Interaction volume radius: 5 \u00c5
Interaction volume height: 10 \u00c5
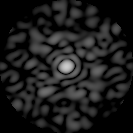
Disorder parameter: 0.82